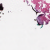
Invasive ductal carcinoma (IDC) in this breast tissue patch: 0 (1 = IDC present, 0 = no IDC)